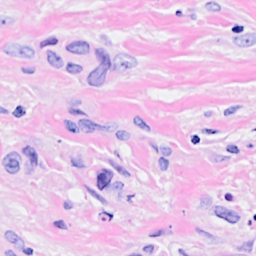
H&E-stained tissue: Breast